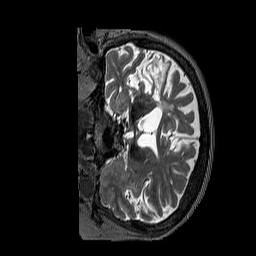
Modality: T2w
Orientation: coronal
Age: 69
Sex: female
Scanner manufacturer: siemens
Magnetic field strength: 3 T
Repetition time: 3.2 s
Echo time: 0.567 s